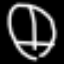
Label: hourglass